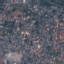
Land use / land cover class: Residential